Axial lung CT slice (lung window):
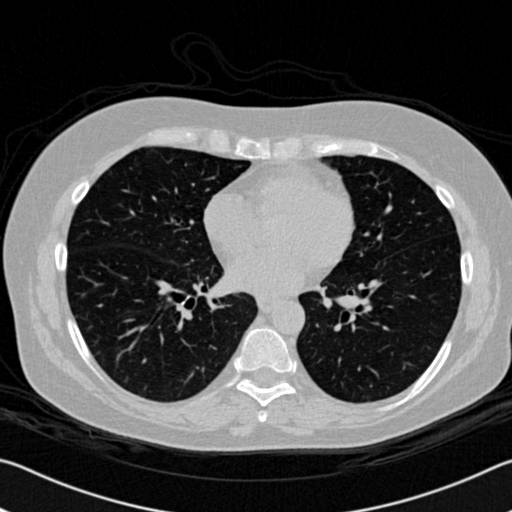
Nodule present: no